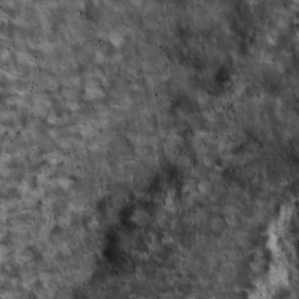
Label: non_frost